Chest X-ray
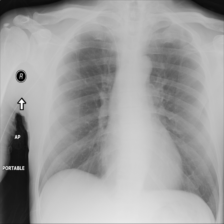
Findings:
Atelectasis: negative
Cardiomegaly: negative
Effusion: negative
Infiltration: negative
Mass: negative
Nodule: negative
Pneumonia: negative
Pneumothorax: negative
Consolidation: negative
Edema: negative
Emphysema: negative
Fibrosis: negative
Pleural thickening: negative
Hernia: negative